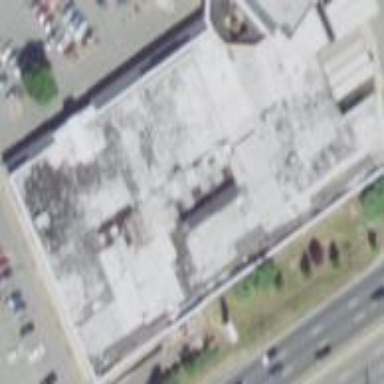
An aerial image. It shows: Building that houses supermarket.